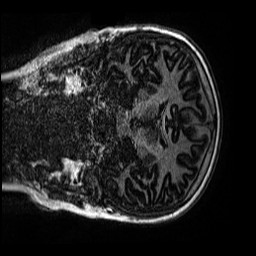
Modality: MP2RAGE
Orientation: coronal
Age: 10
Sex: female
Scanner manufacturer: siemens
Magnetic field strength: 3 T
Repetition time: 4 s
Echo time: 0.00299 s